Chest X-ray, AP view. Patient: 51 years old, sex M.
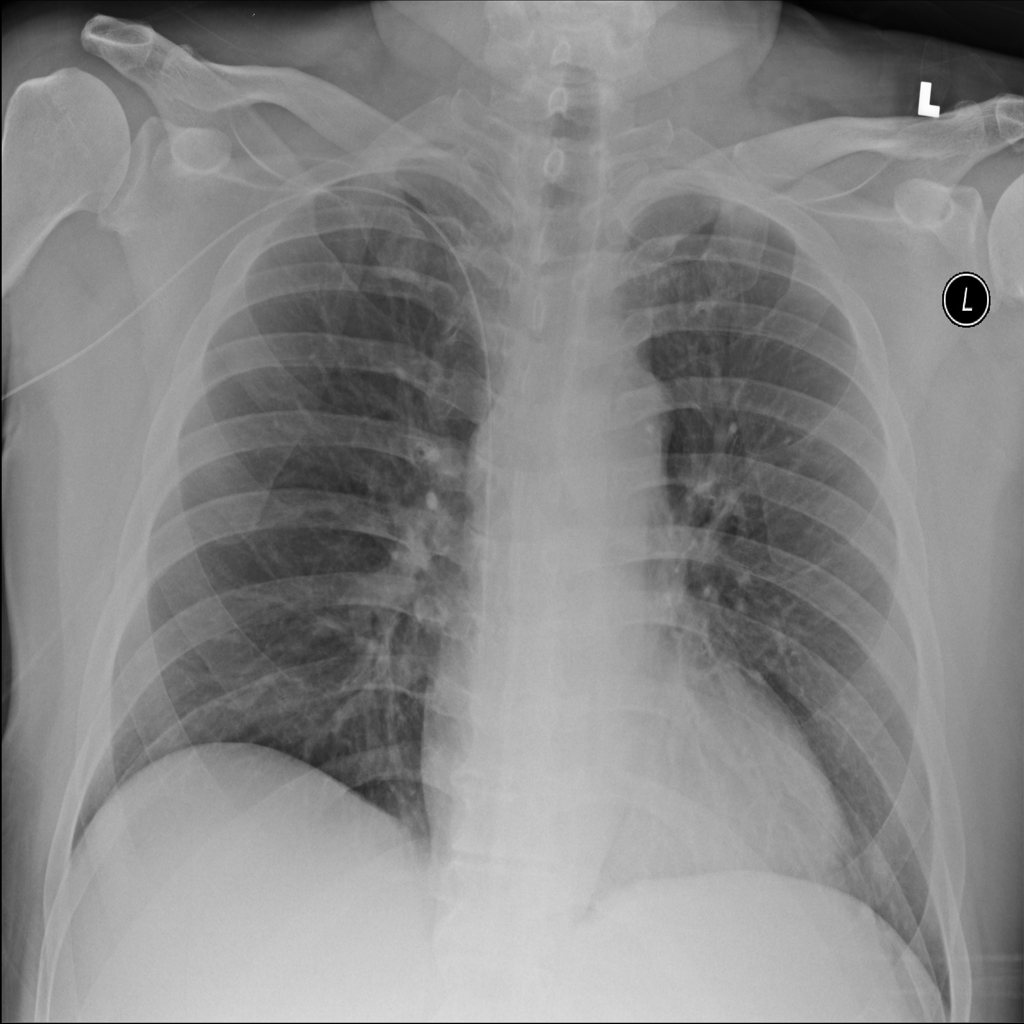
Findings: No Finding